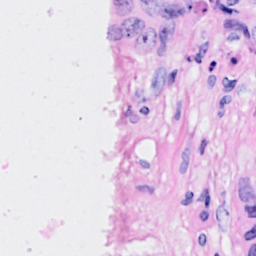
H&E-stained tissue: Breast